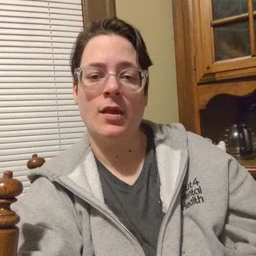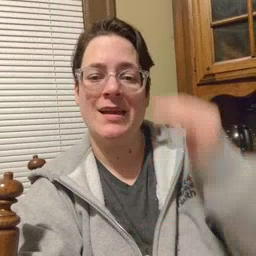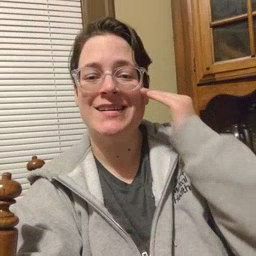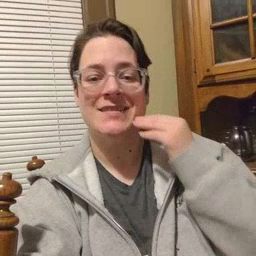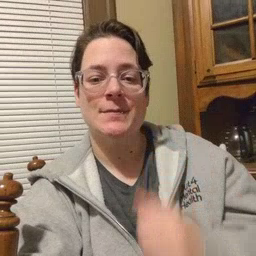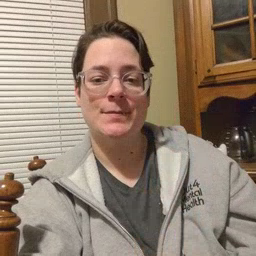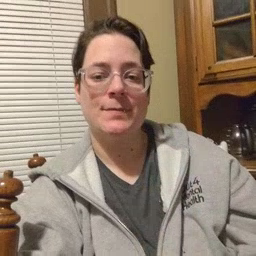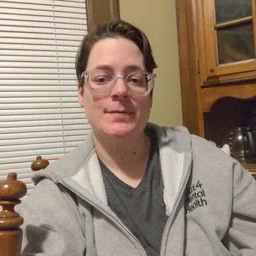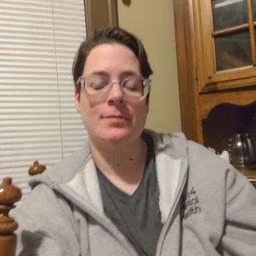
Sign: head